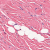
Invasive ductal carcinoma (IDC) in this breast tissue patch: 0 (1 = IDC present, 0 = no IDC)